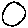
Label: circle